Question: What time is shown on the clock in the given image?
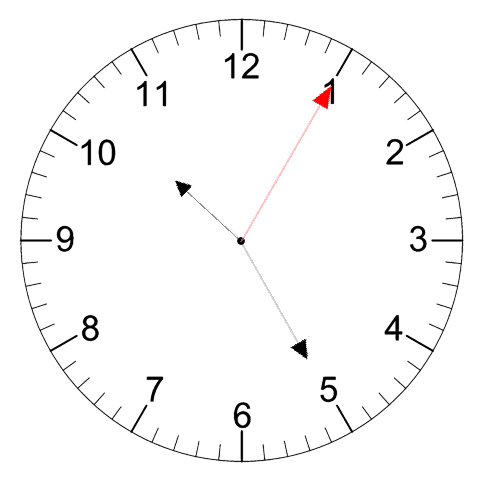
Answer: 10:25:05